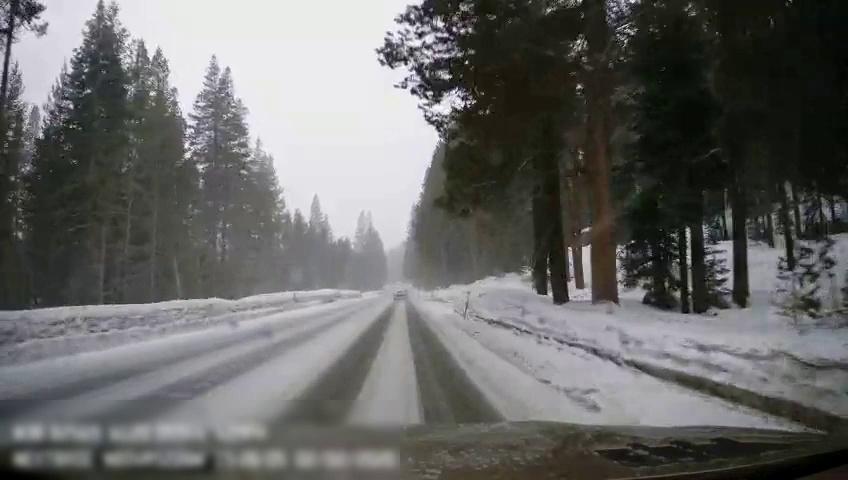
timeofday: Day
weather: Snowy
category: Drivable Space
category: Vehicles | SUV